Field crop: maize
Growth stage: 1
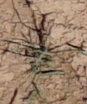
Species: lolium